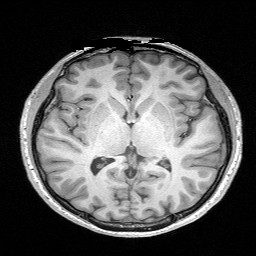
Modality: T1w
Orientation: coronal